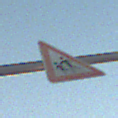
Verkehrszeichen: KinderRechts
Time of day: SunriseSunset
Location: Outdoor (Beach)
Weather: Clear
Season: NotSpecified
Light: Natural